Question: Let's say I want to implement the following entities in Doctrine:

'Thing' represents anything that can perform an action over another 'Thing'. A 'Relation' can contain two entities and a description of the action, and its tuple is unique.
Here are some examples of what I'm trying to achieve:
- - - -
As you can see, order matters (it's not the same "Bob likes apples" as "Apples like Bob").
---
Despite my best efforts, I can't find any proper way to implement this.
I've tried creating a field called '$relations' in 'Thing' tagged as "One-To-Many" and then marking '$left' and '$right' in 'Relation' as "Many-To-One". The problem is I can't have two inversed sides for the same owning side (at least AFAIK).
This current implementation neither allows for getting all relations for a particular 'Thing' in the '$relations' field as I'm only able to specify one inversed side.
Here's what I've come up with so far:
'''
/** @ORM\Entity */
class Thing {
/**
* @ORM\Id
* @ORM\Column(type="integer", options={"unsigned":true})
* @ORM\GeneratedValue
*/
protected $id;
/** @ORM\Column(type="string") */
protected $name;
/**
* @ORM\OneToMany(targetEntity="Relation", mappedBy="right")
*/
protected $relations;
}
/** @ORM\Entity */
class Relation {
/** @ORM\Id @ORM\Column(type="string") */
protected $action;
/** @ORM\Id @ORM\ManyToOne(targetEntity="Thing") */
private $left;
/** @ORM\Id @ORM\ManyToOne(targetEntity="Thing", inversedBy="relations") */
private $right;
}
'''
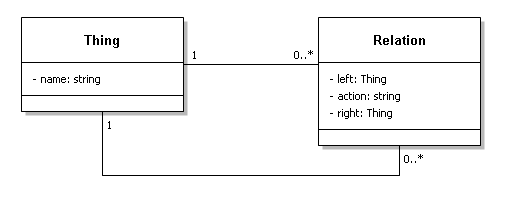
Answer: Turns out Doctrine doesn't directly allow for this kind of relation.
The best solution I could came up with was to create two collections in 'Thing' for the relations instead of one and then defining a method that outputs both:
'''
/** @ORM\Entity */
class Thing {
// [...]
/** @ORM\OneToMany(targetEntity="Relation", mappedBy="left") */
protected $relationsLeft;
/** @ORM\OneToMany(targetEntity="Relation", mappedBy="right") */
protected $relationsRight;
public function getRelations() {
return new ArrayCollection(array_merge(
$this->relationsLeft->toArray(),
$this->relationsRight->toArray()
));
}
}
/** @ORM\Entity */
class Relation {
// [...]
/** @ORM\Id @ORM\ManyToOne(targetEntity="Thing", inversedBy="relationsLeft") */
private $left;
/** @ORM\Id @ORM\ManyToOne(targetEntity="Thing", inversedBy="relationsRight") */
private $right;
}
'''